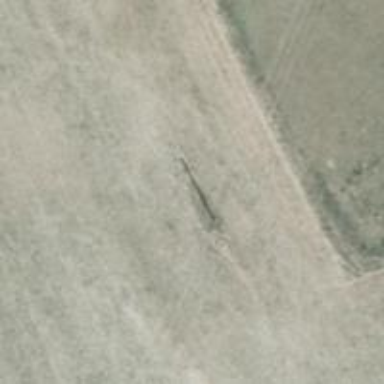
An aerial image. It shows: Power pole.